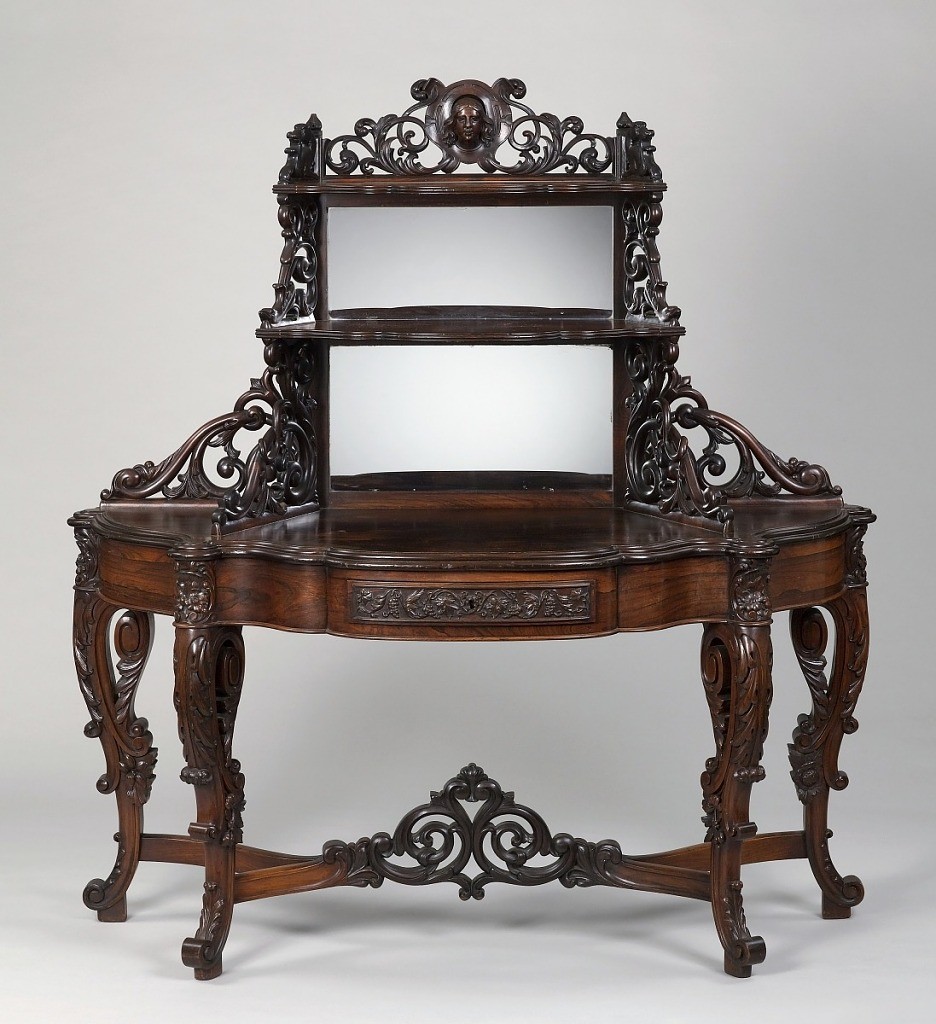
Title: Étagère
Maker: Julius Dessoir, active NY, 1842 - 1865
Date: ca. 1855
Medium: Rosewood, maple, glass mirror, brass
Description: Table is oval half-round in shape, supported on four scroll legs. Curved stretcher with openwork crest. Shaped plinth surmounted by two shelves of graduated size with shaped profile edges, supported on pierced fretwork brackets. Back of two upper shelves fitted with mirror glass. Top of second shelf surmounted by scrollwork with central escutcheon and high relief female head. Finial above head missing. Central drawer on table front, with front panel carved with arabesques and grape clusters. Interior of drawer of maple, with rectangular brass locking device.